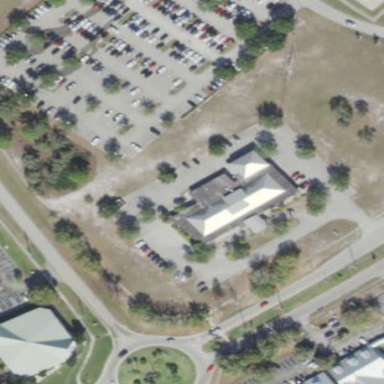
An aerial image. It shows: Clinic building.